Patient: sex M, age 61
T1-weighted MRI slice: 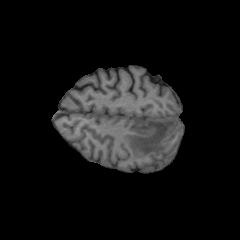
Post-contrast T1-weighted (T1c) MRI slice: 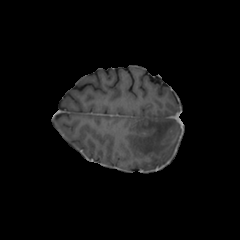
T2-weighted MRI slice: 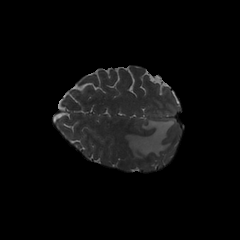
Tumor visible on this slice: yes
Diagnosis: Glioblastoma, IDH-wildtype
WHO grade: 4